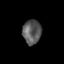
Tissue: skin
Cell type: Epithelial cells
Senescence score: 0.2857
Nuclear area (px): 444
Mean DAPI intensity: 89.441